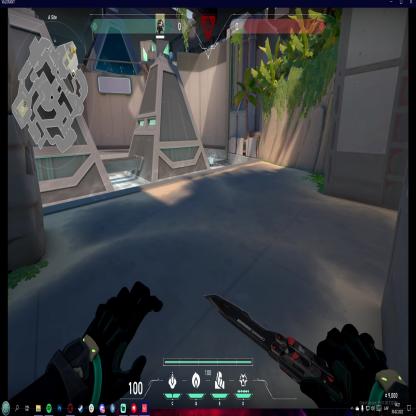
Label: planted spike